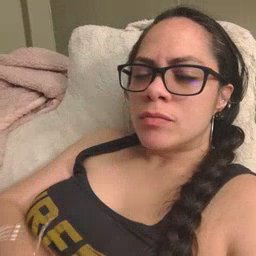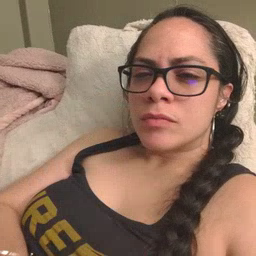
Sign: goose